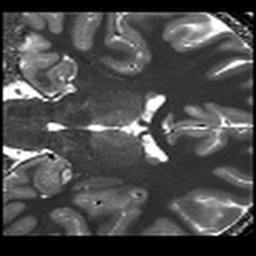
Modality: T1map
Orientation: coronal
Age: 22
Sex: female